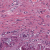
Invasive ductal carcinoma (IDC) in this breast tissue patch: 0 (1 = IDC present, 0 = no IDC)